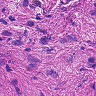
Metastatic tissue present: no